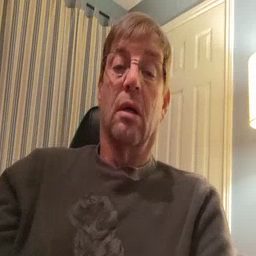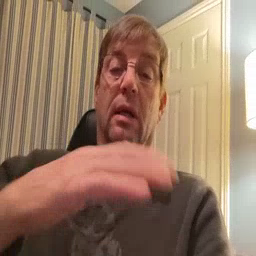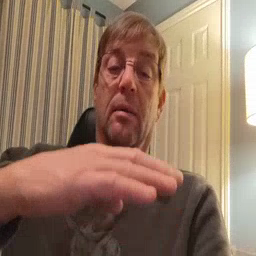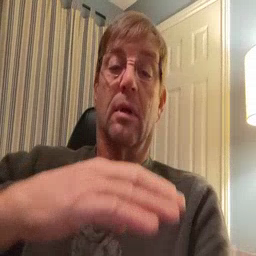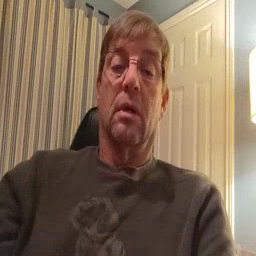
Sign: table